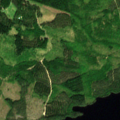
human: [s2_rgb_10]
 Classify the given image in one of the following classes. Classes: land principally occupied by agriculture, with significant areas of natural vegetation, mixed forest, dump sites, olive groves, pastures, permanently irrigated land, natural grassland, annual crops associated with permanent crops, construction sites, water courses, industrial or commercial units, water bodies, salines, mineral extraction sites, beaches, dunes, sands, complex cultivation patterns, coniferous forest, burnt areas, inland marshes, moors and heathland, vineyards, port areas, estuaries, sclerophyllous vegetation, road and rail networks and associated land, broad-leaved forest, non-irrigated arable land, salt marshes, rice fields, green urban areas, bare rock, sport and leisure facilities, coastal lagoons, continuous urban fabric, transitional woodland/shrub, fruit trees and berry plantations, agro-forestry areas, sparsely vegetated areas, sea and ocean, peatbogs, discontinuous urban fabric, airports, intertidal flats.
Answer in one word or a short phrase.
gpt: coniferous forest, mixed forest, transitional woodland/shrub, water bodies